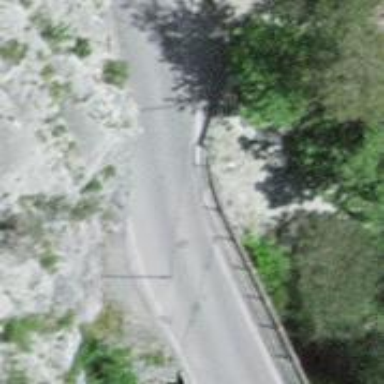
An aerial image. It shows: Tertiary road on asphalt surface on bridge.